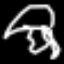
Label: squiggle